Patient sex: M
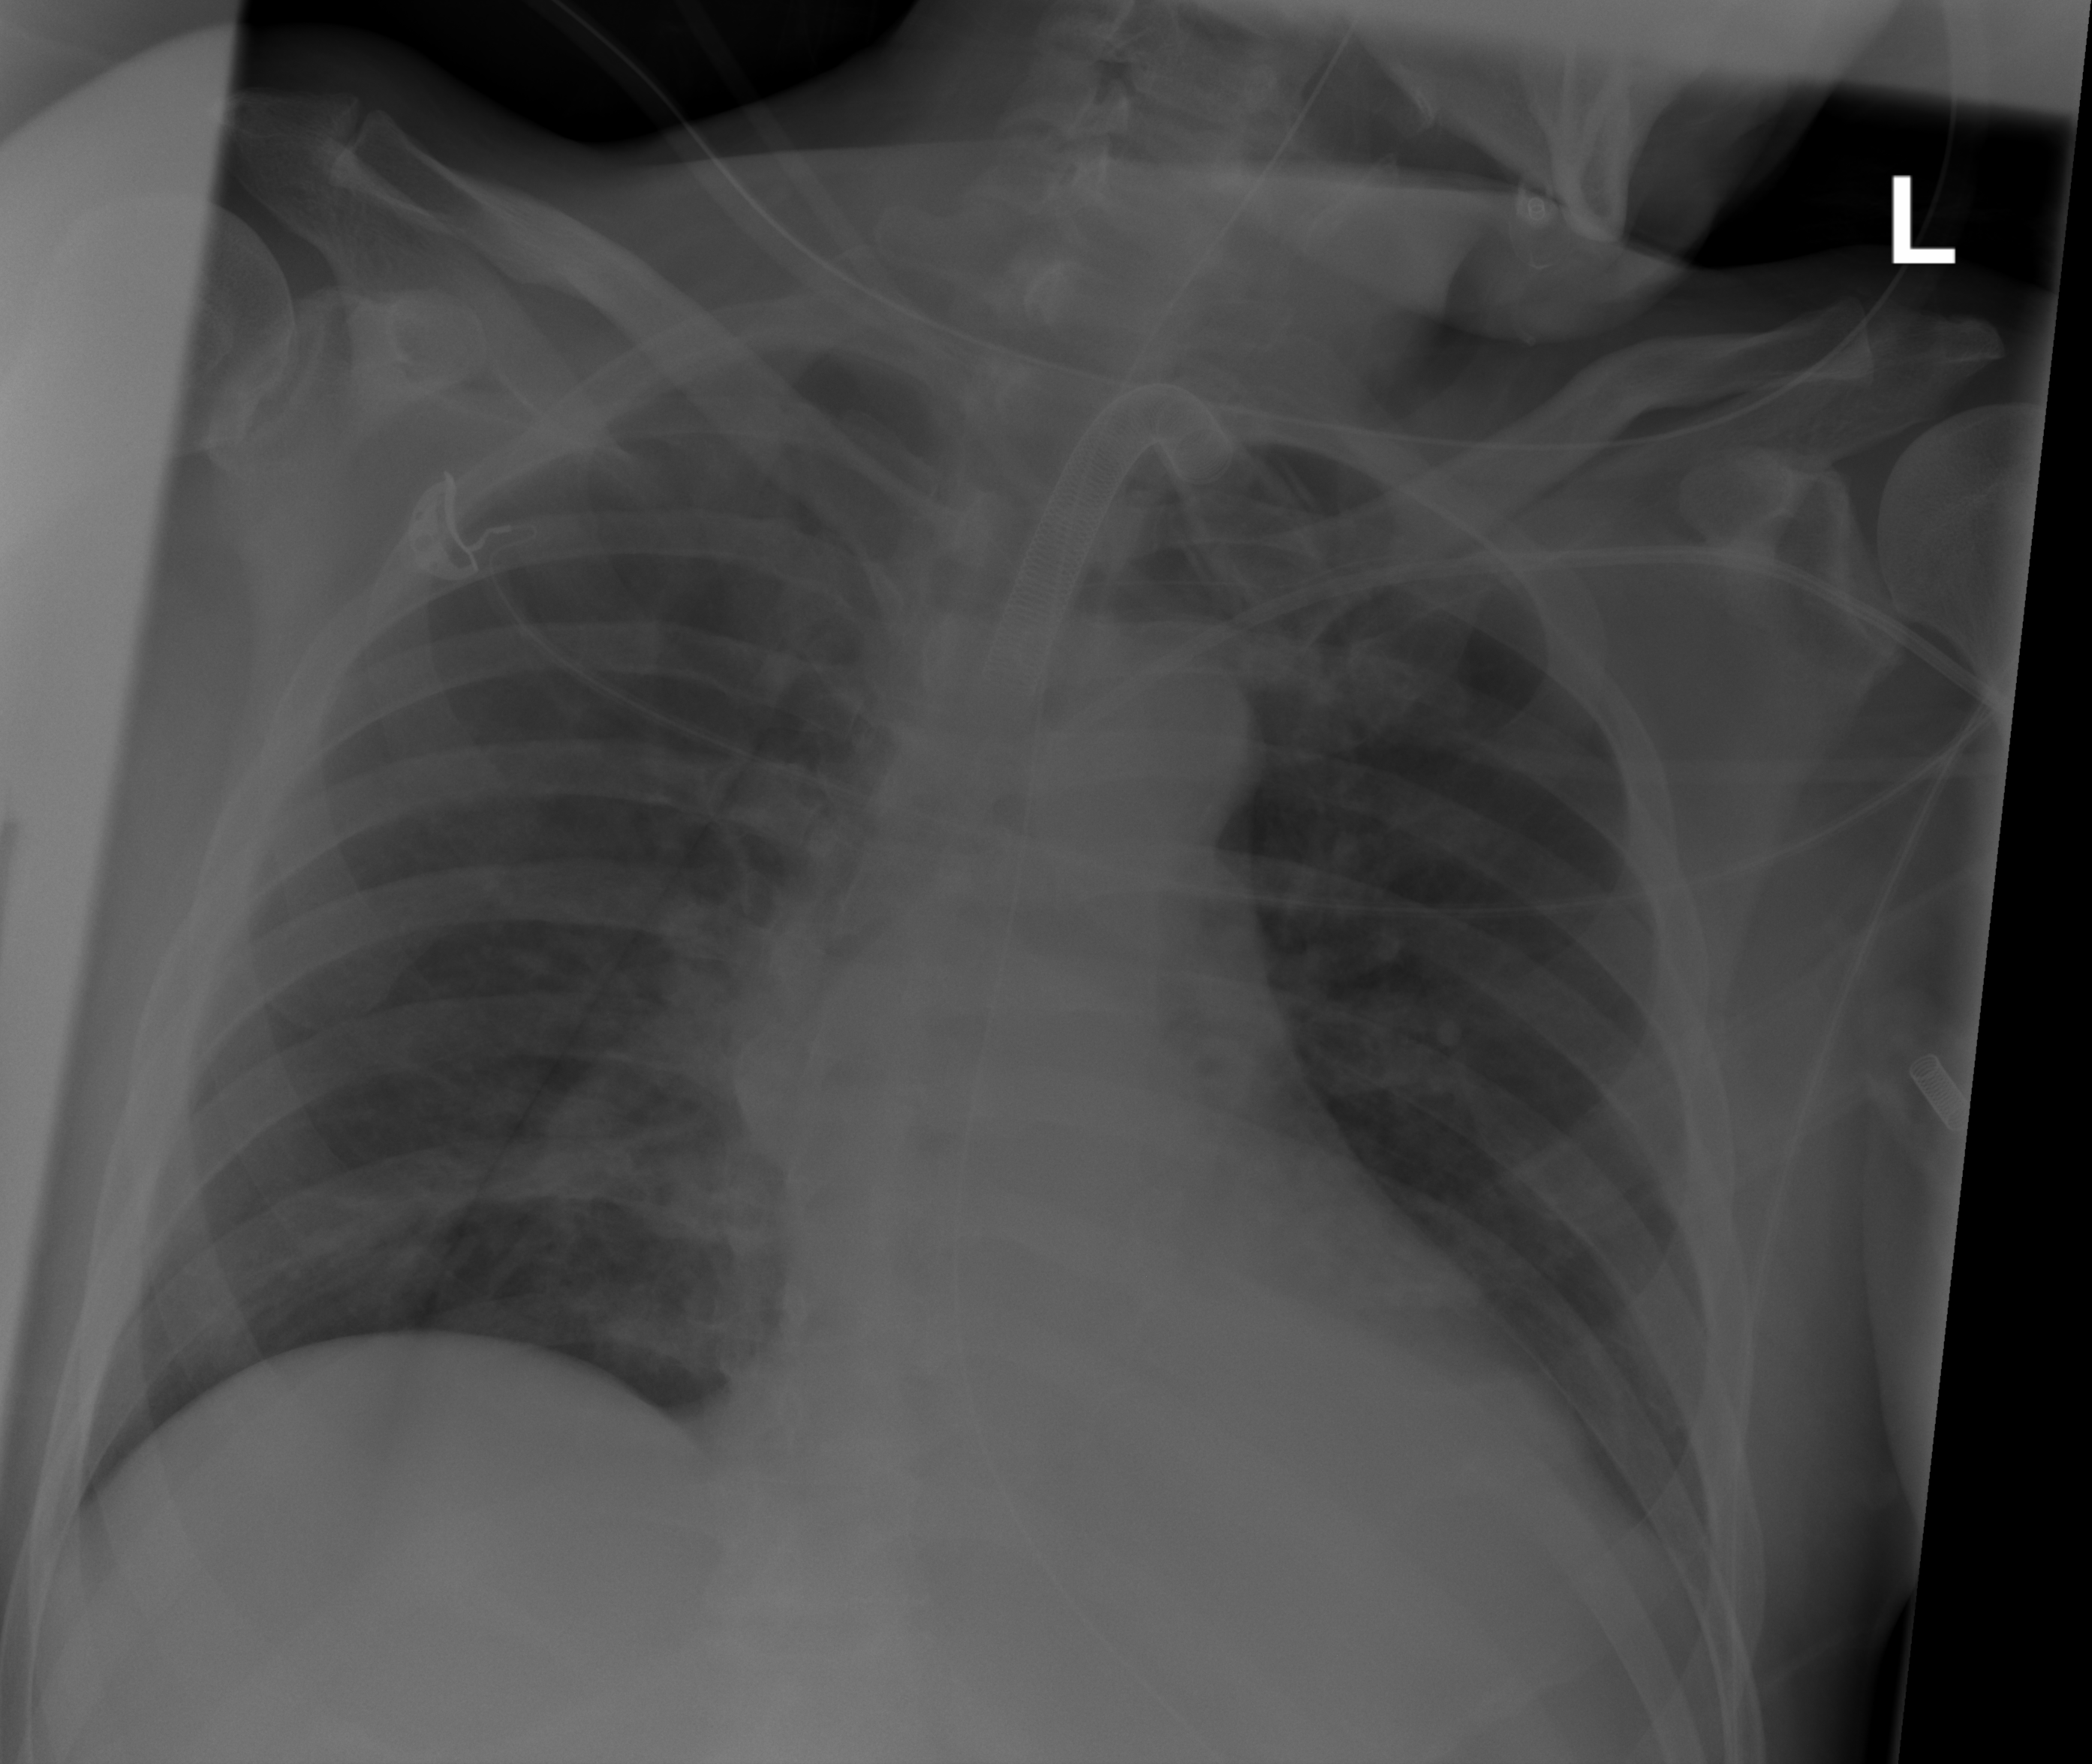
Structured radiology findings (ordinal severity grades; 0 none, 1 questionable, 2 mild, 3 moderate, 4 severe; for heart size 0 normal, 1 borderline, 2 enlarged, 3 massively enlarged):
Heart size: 1
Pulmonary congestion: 0
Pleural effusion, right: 0
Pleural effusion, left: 2
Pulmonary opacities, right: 0
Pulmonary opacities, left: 0
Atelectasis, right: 0
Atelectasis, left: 2